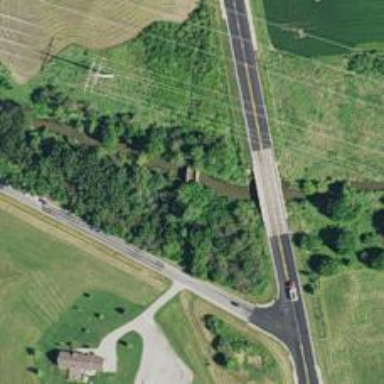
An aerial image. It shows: Bridge over abandoned road.